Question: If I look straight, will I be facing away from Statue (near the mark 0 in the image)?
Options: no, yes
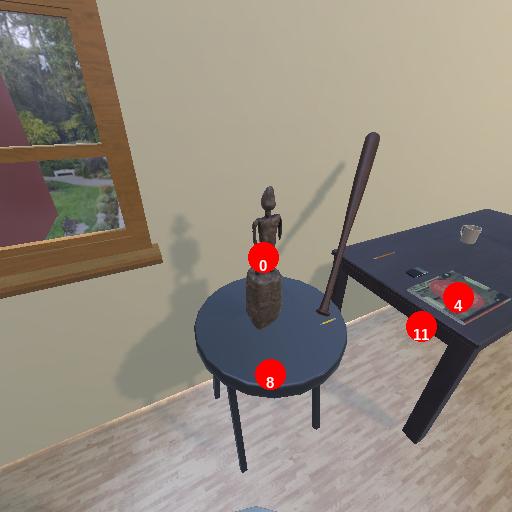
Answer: no